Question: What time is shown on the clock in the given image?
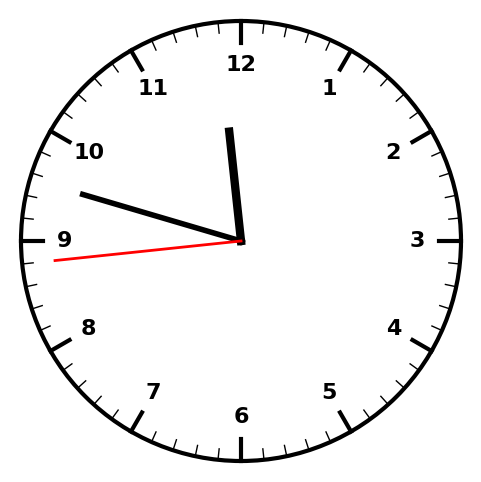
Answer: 11:47:44